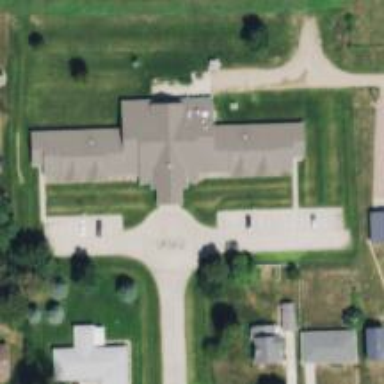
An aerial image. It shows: Nursing home.